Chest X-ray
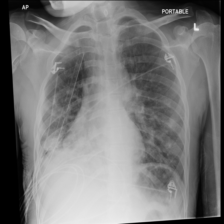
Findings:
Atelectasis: negative
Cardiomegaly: negative
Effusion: negative
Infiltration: negative
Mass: negative
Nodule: positive
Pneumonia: negative
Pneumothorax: negative
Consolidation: negative
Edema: negative
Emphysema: negative
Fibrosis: negative
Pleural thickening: negative
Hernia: negative